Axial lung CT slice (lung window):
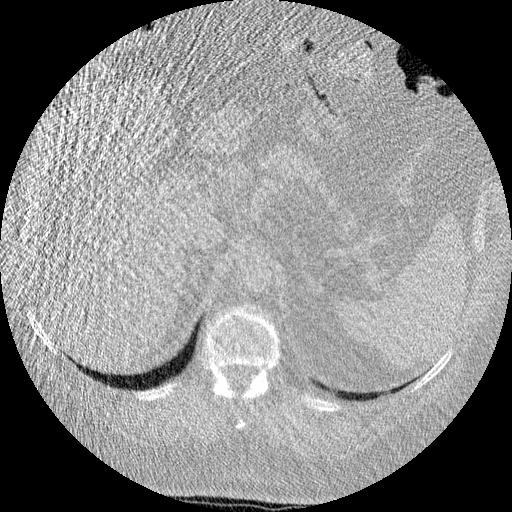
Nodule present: no